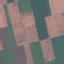
Land use / land cover: AnnualCrop